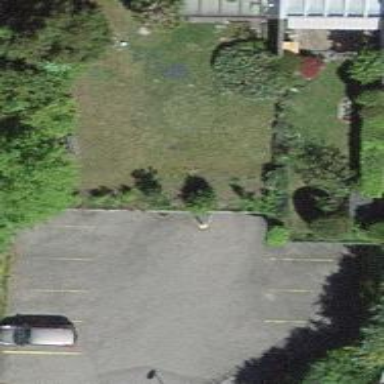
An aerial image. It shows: Parking entrance.